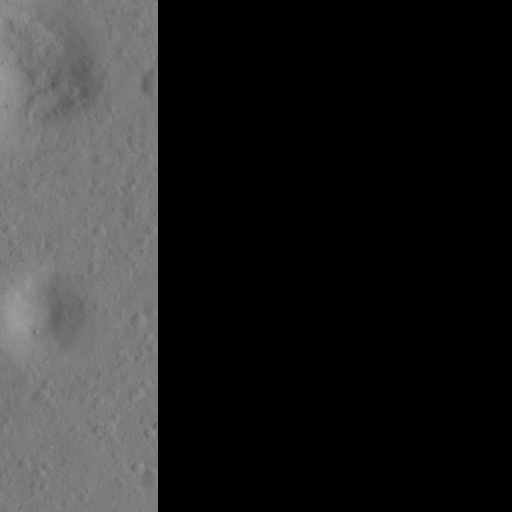
Objects detected: cone, cone